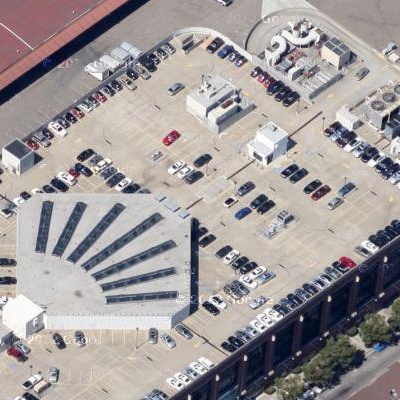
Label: Parking